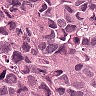
Metastatic tissue present: yes